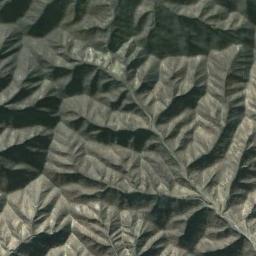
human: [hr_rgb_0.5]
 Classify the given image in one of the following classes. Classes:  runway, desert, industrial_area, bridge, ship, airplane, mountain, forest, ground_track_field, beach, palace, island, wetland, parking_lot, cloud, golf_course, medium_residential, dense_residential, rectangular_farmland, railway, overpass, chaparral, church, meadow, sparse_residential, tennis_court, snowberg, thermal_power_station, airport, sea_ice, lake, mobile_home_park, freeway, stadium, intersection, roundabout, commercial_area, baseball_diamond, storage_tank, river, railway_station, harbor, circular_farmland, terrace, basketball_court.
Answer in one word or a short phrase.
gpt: mountain